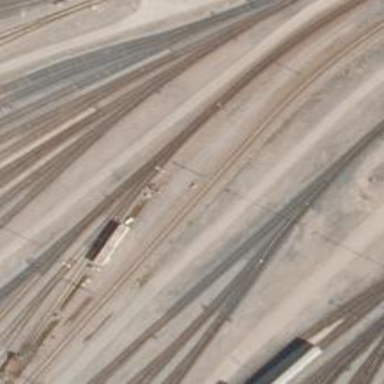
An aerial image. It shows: Railway yard.